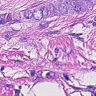
Metastatic tissue present: yes